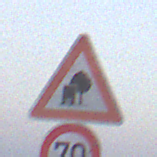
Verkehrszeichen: UnzureichendesLichtraumprofil
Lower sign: Geschwindigkeit70
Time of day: SunriseSunset
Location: Outdoor (Suburban)
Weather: Clear
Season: NotSpecified
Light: Natural